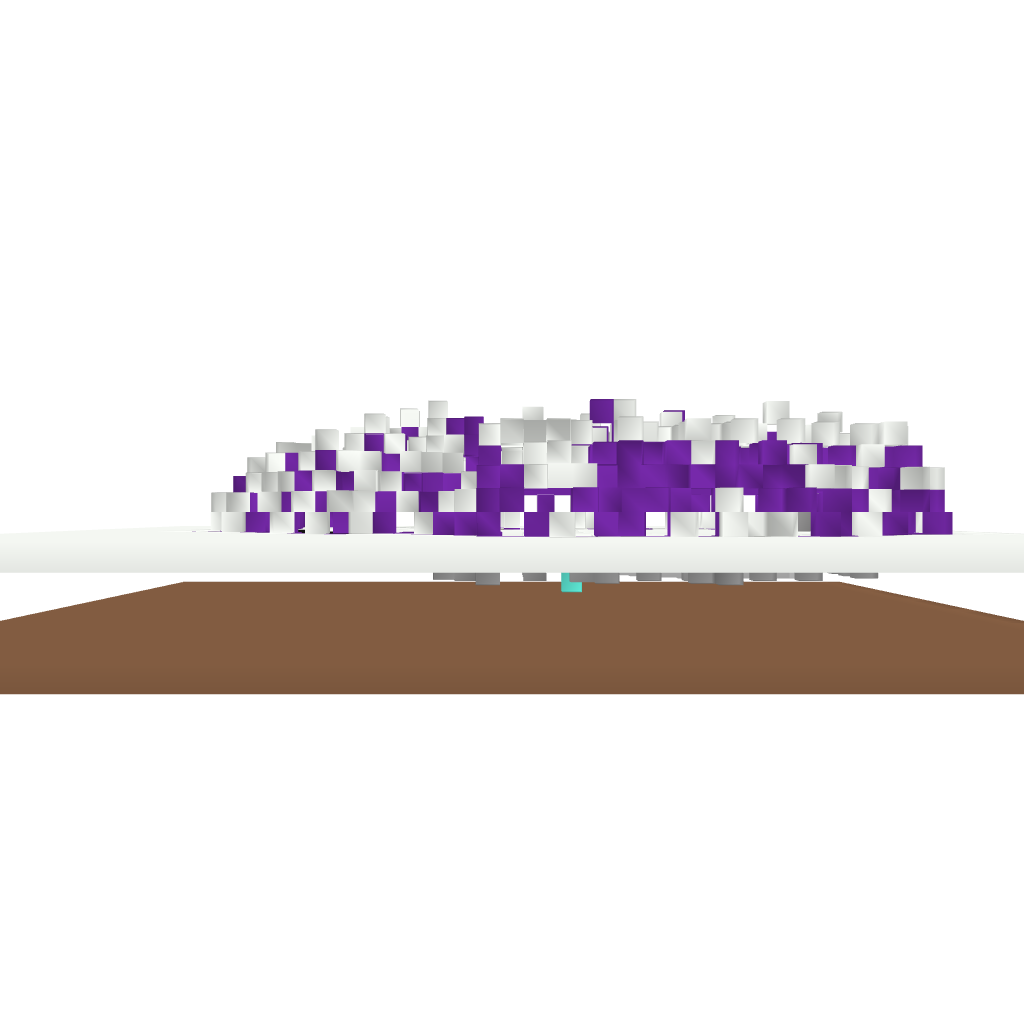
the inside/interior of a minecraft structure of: Secret Room